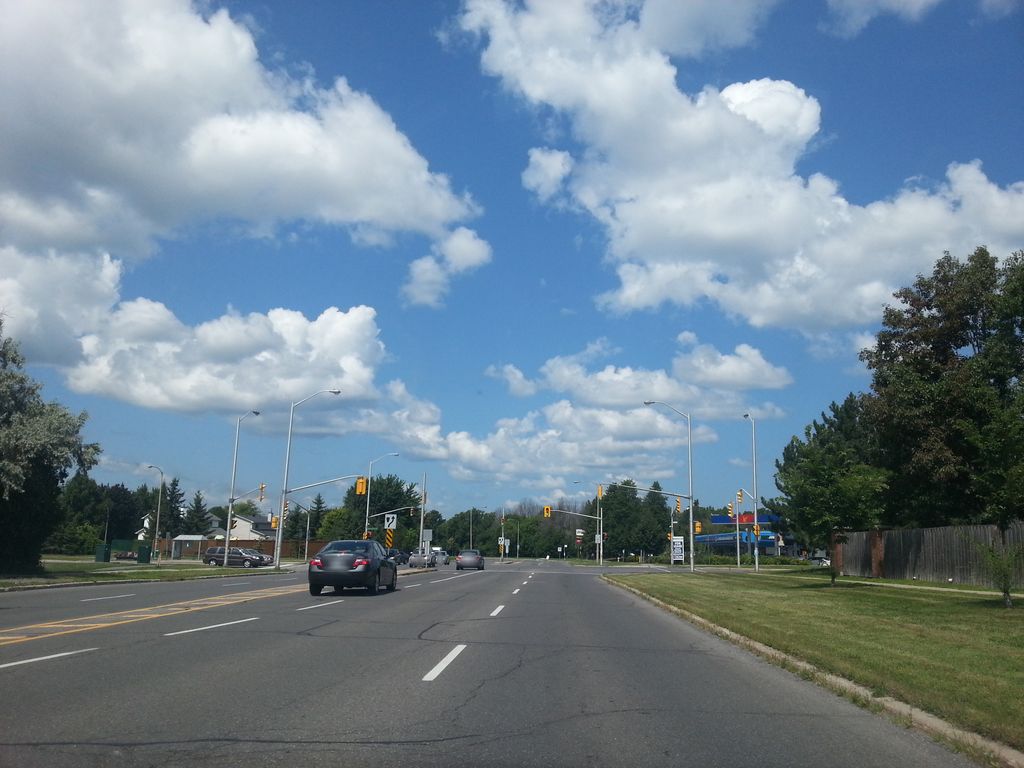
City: ottawa-gatineau